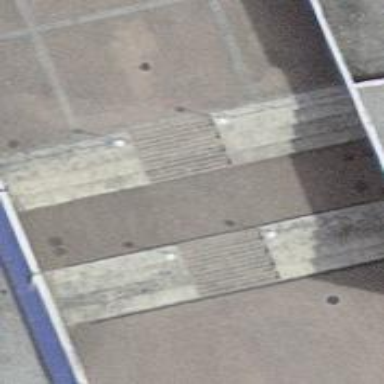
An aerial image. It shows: Road with steps.